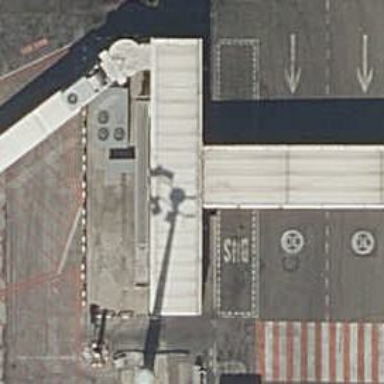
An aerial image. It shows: Airport gate.